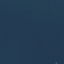
Land use / land cover: SeaLake